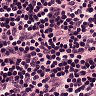
Metastatic tissue present: no